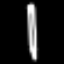
Label: pencil